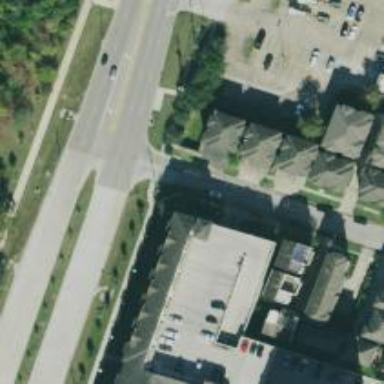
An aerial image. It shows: Road with stop sign.